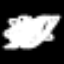
Label: frog